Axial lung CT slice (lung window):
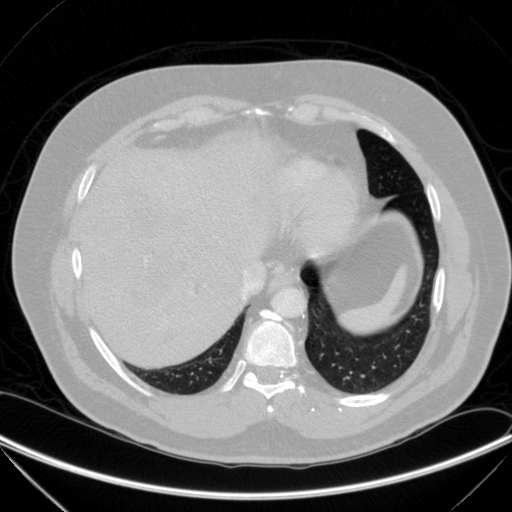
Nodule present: no